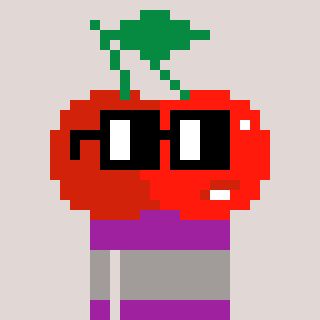
a pixel art character with square black glasses, a cherry-shaped head and a magenta-colored body on a warm background